Question: Which app shown?
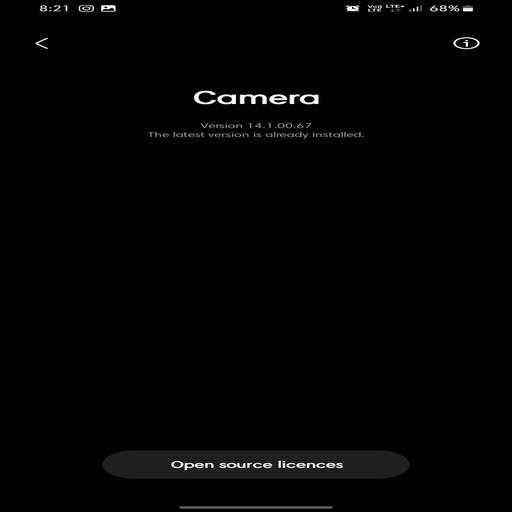
Answer: Camera